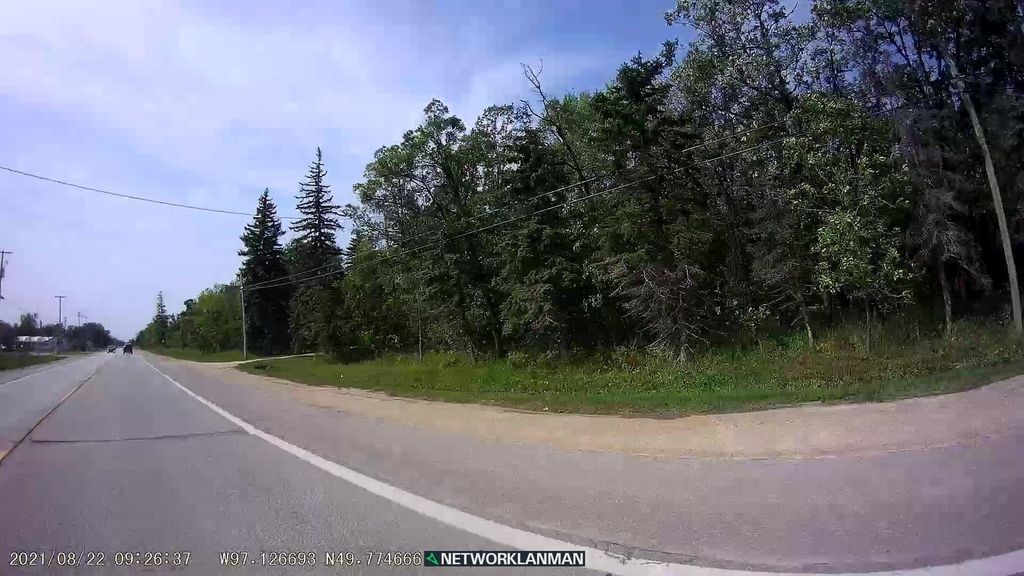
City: winnipeg